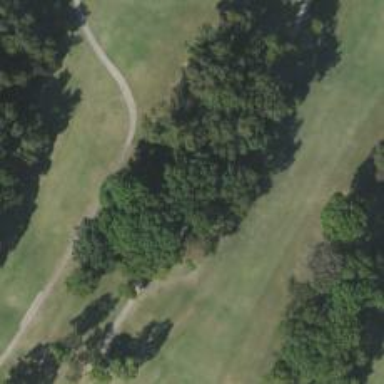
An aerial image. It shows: Service road designated as golf cart path.